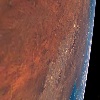
Label: land